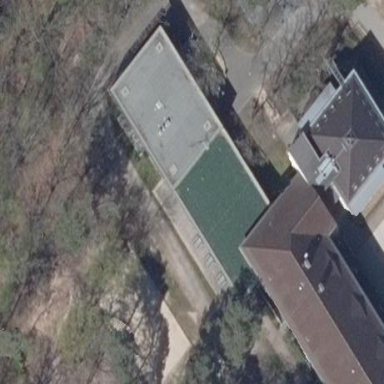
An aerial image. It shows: School building with flat roof.